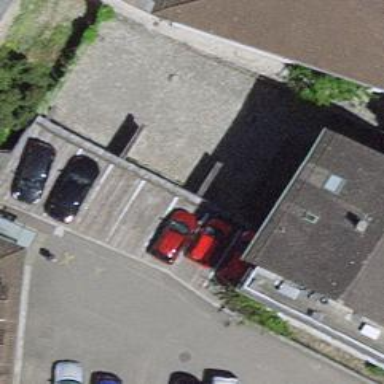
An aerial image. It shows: Car sharing facility.